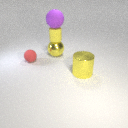
small yellow rubber cylinder below large purple rubber sphere